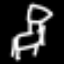
Label: chair